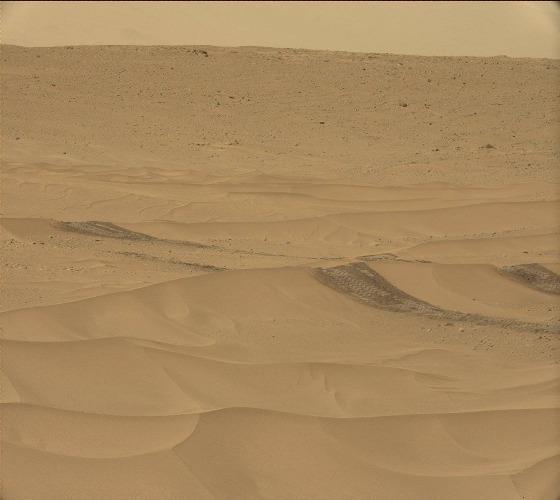
Terrain classes present: Gravel / Sand / Soil, Sky / Distant Mountains, Track